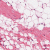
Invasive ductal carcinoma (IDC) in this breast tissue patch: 0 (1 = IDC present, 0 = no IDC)